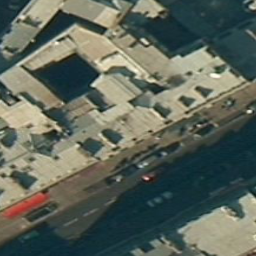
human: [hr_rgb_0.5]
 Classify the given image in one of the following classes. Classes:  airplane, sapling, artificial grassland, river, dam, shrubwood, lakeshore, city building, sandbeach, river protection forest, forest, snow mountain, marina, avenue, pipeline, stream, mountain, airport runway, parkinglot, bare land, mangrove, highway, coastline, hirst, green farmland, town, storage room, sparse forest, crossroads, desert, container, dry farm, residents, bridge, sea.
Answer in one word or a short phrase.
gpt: city building